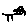
Label: cat